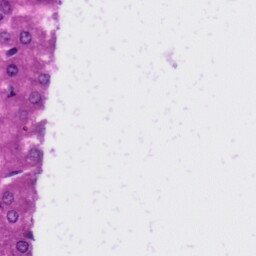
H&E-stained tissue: Liver